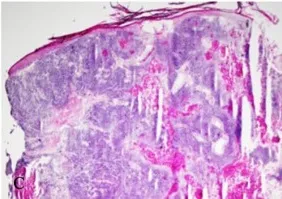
Hematoxylin and eosin (H&E) stains of cutaneous biopsies. (C) In-transit metastasis two weeks post-treatment with pembrolizumab only (diphencyprone (DPCP) not applied) demonstrates diffuse dermal infiltration of moderately to poorly differentiated cSCC with focal keratinization (20X).
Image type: pathology (h&e)